Question: I am trying to create a menu bar for my website. This is where I'm at.
I want to make the quick search text box to move to the right of the menu bar. Here is my code for the menu bar.
'''
<div id="menu">
<ul>
<li><a href="default.php">Home</a></li>
<li><a href="search.php">Quote</a></li>
<li><a href="history.php">History</a></li>
<li><a href="lookup.php">Lookup</a></li>
<li><form id="quickquote" method="get"> <input type="text" size="15" name="symbol" />
<input type="submit" value="Quote" onClick="quickquote.action='search_get.php';"/> </form> </li>
</ul>
</div>
'''
I also wonder why there is a white strip above my menu bar even though I set the margin to 0px. Here is my stylesheet.
'''
ul
{
position:relative;
list-style-type:none;
background-color:#31A8FF;
overflow:hidden;
margin:0px;
}
li
{
float:left;
font-size:12pt;
text-align:center;
margin:5px;
}
'''
How do I get rid of the white strip above the menu bar and how do I move the quicksearch box to the right? Thanks
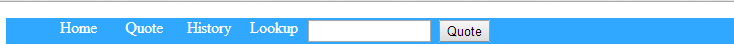
Answer: Better mark up is Form block insert in new DIV from menu.
but for this mark up:
'''
ul#menu{
margin: 0;
padding: 0;
}
ul#menu li{
margin: 0;
padding: 0;
float: left; /*LTR*/
list-style: none;
}
ul#menu li:last-child{
margin: left: 30px; /*LTR -- Your margin*/
}
input[type="text"]{
float: left; /*LTR*/
}
input[type="submit"]{
float: right; /*LTR*/
margin-right: 10px; /*LTR*/
}
'''